Field crop: maize
Growth stage: 1
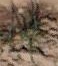
Species: salsola